Field crop: maize
Growth stage: 2
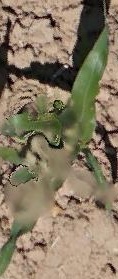
Species: maize